Question: I've been following this <URL>, but I'm getting this exception and it's very confusing. I enabled ID_CAP_SENSORS in the manifest, so that's not the problem.
The error happens when I try to initialise accelerometer or gyroscope in my constructor:
'''
m_accelerometer = Windows::Devices::Sensors::Accelerometer::GetDefault();
m_gyrometer = Windows::Devices::Sensors::Gyrometer::GetDefault();
'''

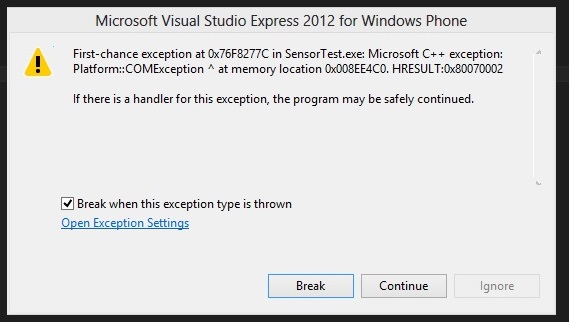
Answer: You can't test gyroscope code on the Windows Phone emulator at this time.
See <URL>.
> Important Note:You cannot test this app on the emulator. The emulator doesn't support the gyroscope. You can only test this app on a registered phone.
Also beware that not all Windows Phones have gyroscope hardware.